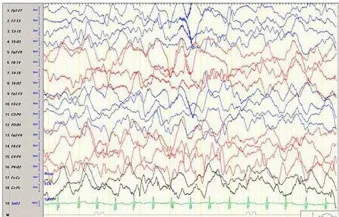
(A) Electroencephalogram (EEG) done on day 6 following the CO poisoning and a day after the onset of seizures. The EEG demonstrates severe encephalopathy with no focal findings.
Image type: electrography (eeg)